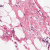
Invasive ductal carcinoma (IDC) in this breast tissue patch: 0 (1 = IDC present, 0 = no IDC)